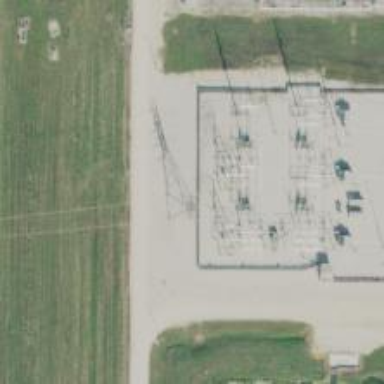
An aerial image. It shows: Switch used for power control.